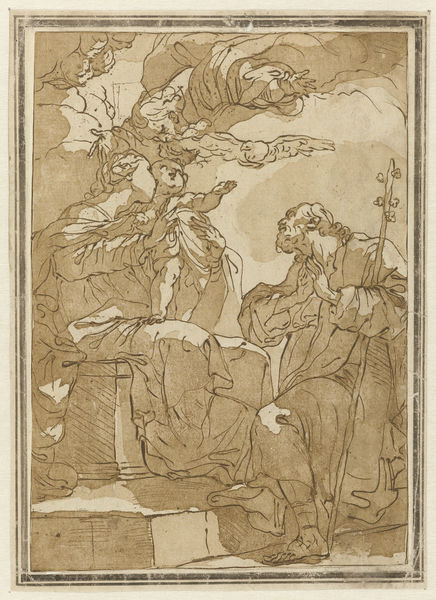
Titel: Heilige Familie
Künstler: Gaetano Gandolfi
Standort: Amsterdam
Institution: Rijksmuseum
Schlagwörter: feder, himmel, aquarell, sitzen, braun, frau, kleid, zeichnung, wolke, stein, wind, haare, kind, mutter, engel, seitlich, kuss, liebe, stab, sepia, thron, zopf, stufe, sandalen, podest, tusche, knien, beten, gebet, jesus, heiliger, hirtenstab, maria, madonna, anbetung, hirte, bitten, jesuskind, kins